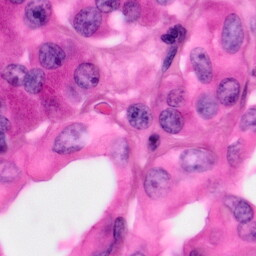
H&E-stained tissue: Pancreatic